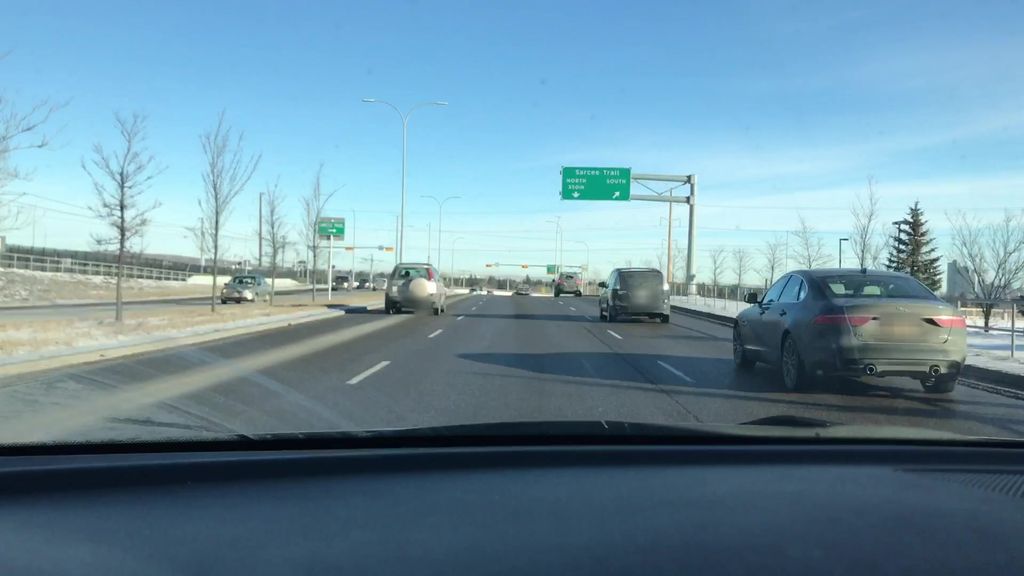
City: calgary